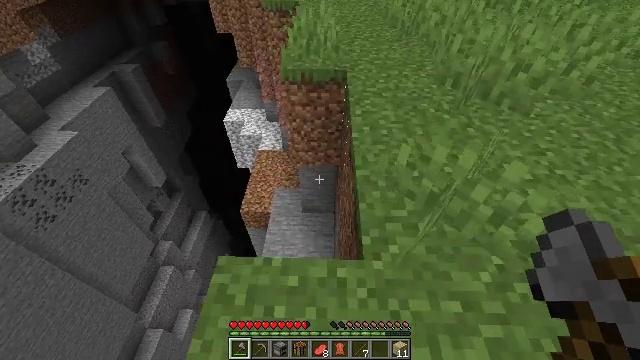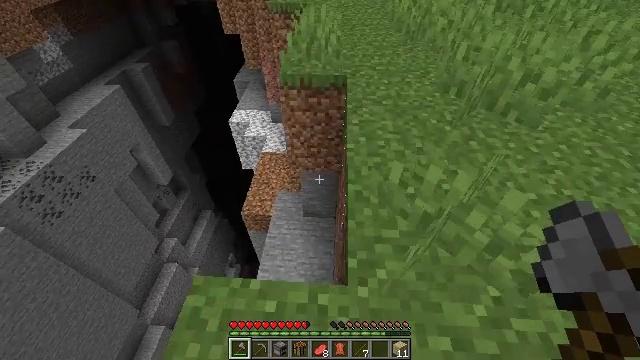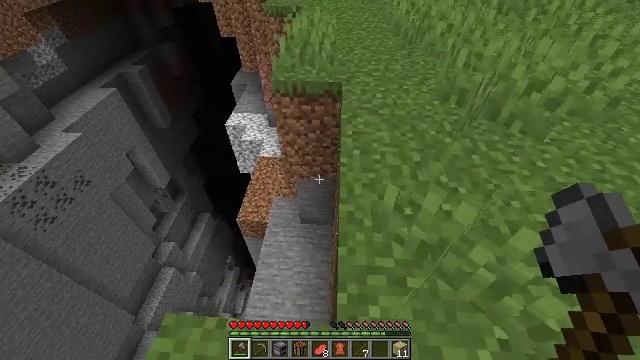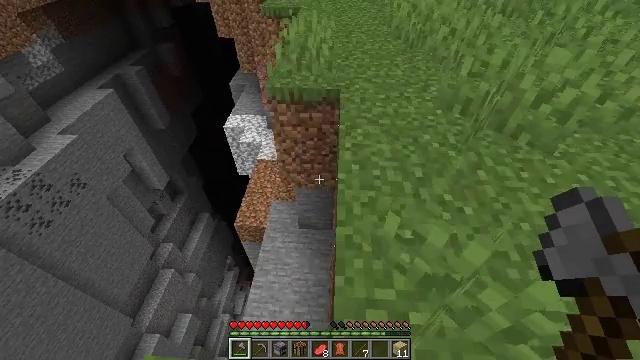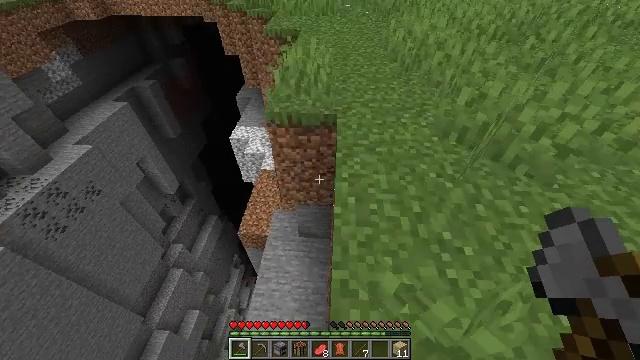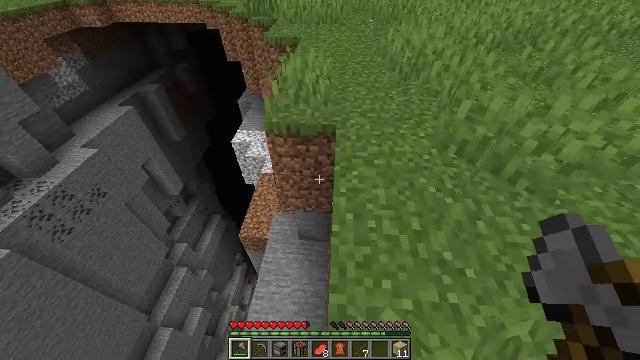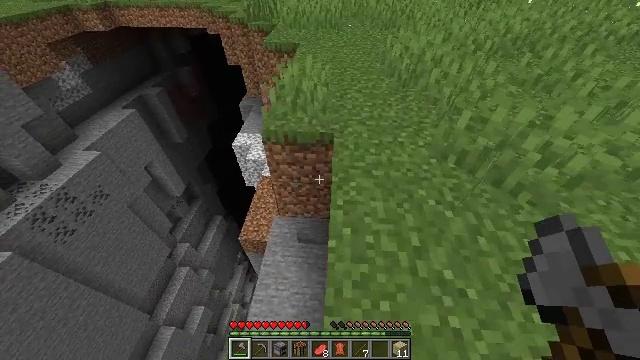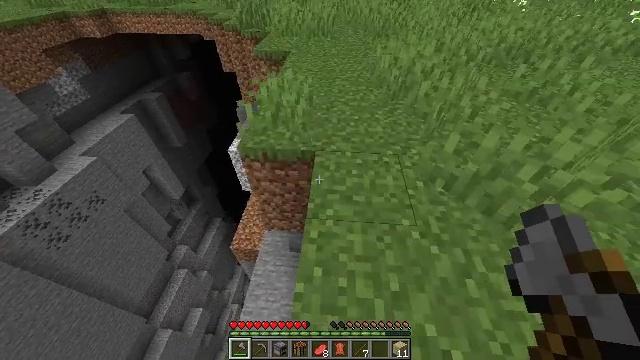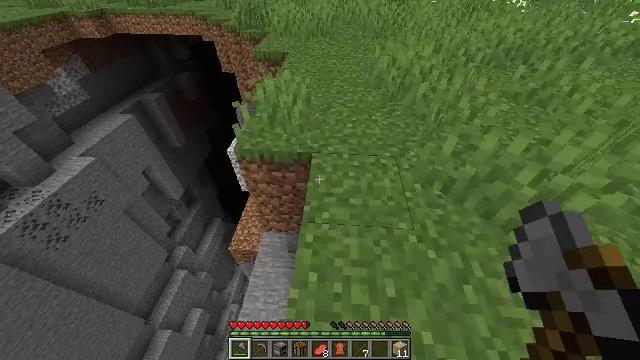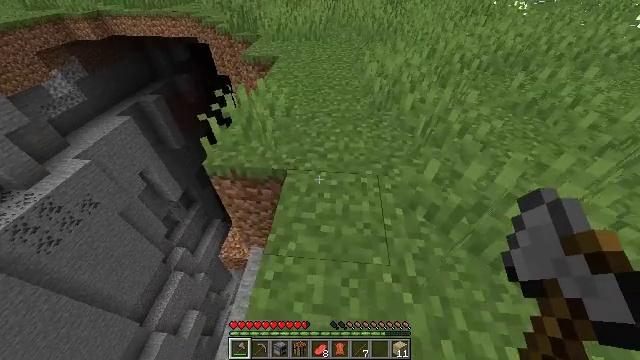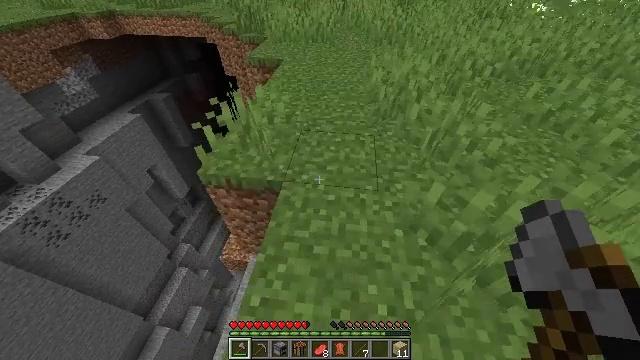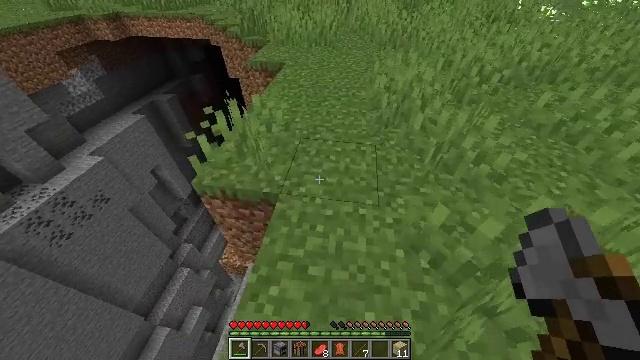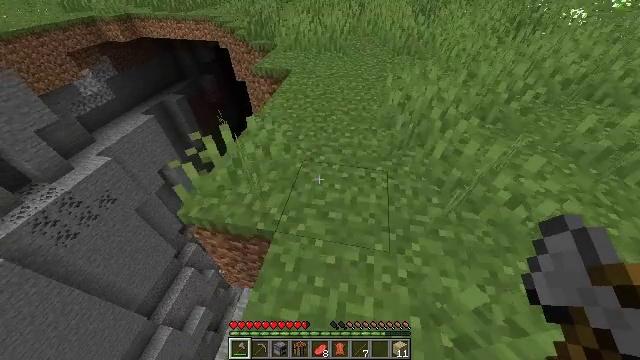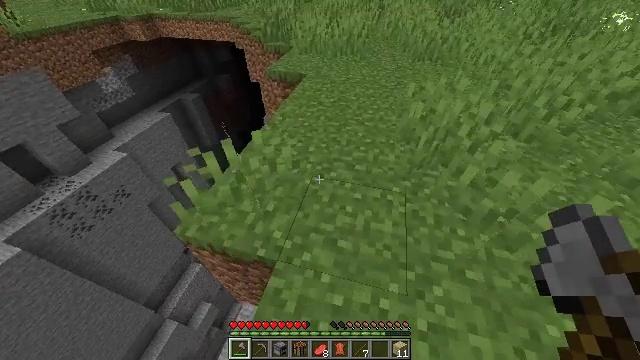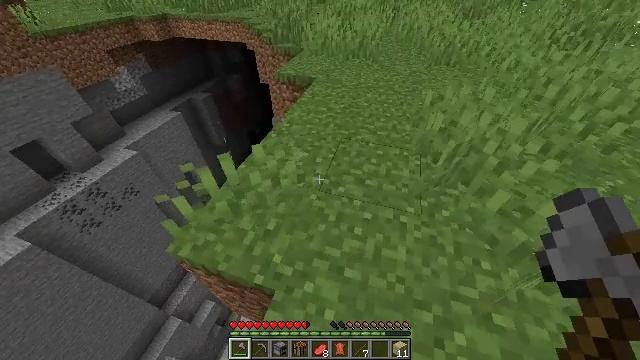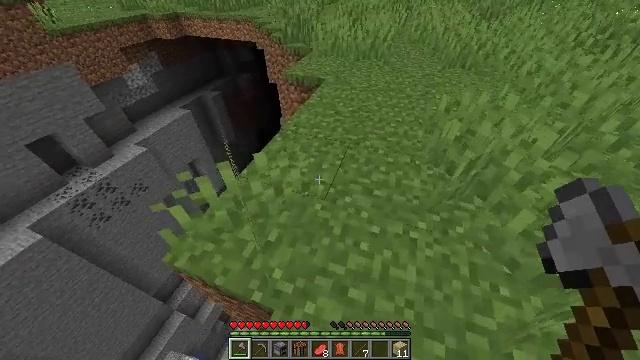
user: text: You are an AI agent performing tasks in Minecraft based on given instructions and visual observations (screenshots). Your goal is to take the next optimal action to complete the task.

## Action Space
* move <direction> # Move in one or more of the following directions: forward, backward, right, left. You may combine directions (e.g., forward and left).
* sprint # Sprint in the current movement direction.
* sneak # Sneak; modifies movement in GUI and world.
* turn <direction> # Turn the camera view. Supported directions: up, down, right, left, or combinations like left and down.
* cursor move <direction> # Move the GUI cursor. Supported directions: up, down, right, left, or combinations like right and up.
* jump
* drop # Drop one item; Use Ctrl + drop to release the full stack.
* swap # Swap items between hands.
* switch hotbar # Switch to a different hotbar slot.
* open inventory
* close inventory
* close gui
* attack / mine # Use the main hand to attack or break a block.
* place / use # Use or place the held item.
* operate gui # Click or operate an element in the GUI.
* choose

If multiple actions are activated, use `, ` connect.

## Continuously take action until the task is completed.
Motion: motion action
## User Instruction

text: Hunt a slime.
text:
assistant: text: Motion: move forward, turn left
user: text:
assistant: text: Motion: move forward
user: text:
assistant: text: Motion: move forward, sprint
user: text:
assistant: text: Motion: move forward, sprint
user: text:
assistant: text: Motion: move forward, sprint
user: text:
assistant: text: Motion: move forward and move right, sprint
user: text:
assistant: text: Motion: move forward and move right, sprint
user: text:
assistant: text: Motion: move forward and move right, sprint
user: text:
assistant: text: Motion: move forward and move right, sprint
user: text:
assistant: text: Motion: move forward, sprint, turn left
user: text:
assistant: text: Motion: move forward, sprint, turn left
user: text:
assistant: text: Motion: move forward, sprint, turn left
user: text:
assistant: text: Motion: move forward, sprint, turn left
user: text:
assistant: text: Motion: move forward, sprint, turn left
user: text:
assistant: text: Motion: move forward, turn left
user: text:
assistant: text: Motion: move forward, turn left and down
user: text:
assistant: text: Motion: move forward, turn left and down
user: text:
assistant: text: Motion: move forward, turn left and down
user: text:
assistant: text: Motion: move forward, turn left and down
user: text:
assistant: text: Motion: move forward, sneak, turn left and down
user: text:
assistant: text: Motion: move forward, sneak, turn left and down
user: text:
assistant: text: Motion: move forward, sneak, turn left
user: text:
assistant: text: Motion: move forward, sneak, turn left
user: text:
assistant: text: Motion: move forward, sneak, turn left
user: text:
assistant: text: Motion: move forward, sneak
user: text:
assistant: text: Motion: move forward, sneak, turn down
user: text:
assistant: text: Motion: move forward, sneak, turn down
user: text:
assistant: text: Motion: move forward, sneak, turn down
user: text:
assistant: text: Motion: move forward, sneak, turn left and down
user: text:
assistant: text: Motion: move forward, sneak, turn left